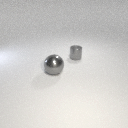
large gray metal sphere to the left of small gray metal cylinder